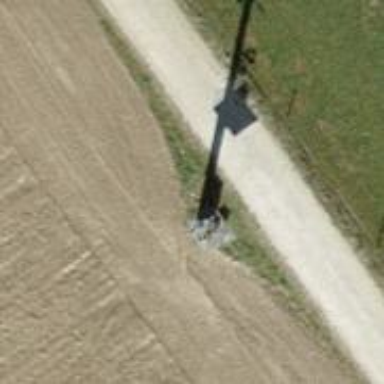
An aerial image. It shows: Concrete power pole with distribution transformer.